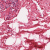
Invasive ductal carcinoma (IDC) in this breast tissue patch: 0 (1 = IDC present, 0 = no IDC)